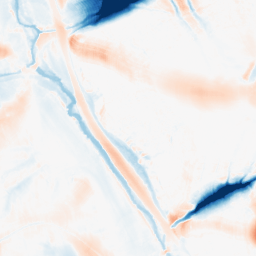
Category: morphological
Decomposition family: morphological_ellipse
Decomposition parameters: operation: average
width: 50
height: 50
Upsampling method: cubic_mitchell
Upsampling parameters: scale: 2
Upsampling scale: 2